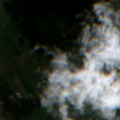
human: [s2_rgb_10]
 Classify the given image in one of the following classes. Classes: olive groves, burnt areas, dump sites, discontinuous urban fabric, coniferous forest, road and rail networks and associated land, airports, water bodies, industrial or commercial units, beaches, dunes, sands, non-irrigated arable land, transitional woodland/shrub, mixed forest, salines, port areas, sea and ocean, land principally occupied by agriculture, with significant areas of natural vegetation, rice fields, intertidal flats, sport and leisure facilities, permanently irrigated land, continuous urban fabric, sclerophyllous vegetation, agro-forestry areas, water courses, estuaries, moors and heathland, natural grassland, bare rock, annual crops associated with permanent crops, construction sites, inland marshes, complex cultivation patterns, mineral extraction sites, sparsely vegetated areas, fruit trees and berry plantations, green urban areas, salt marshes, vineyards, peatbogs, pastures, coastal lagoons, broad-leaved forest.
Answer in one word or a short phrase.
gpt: sport and leisure facilities, pastures, beaches, dunes, sands